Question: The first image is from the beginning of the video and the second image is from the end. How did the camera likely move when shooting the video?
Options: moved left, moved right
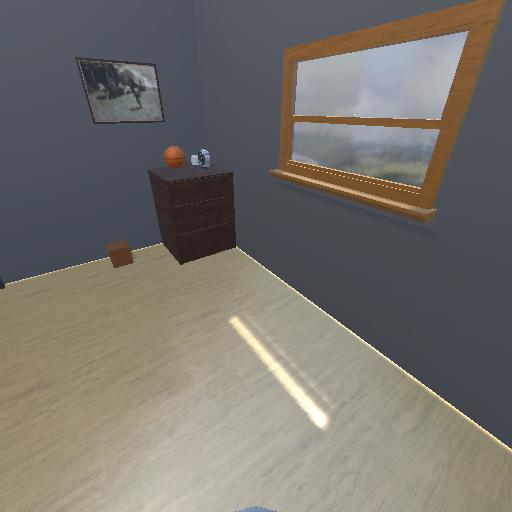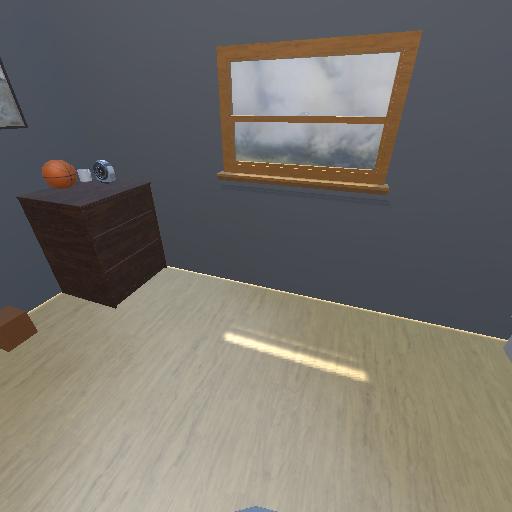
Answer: moved left